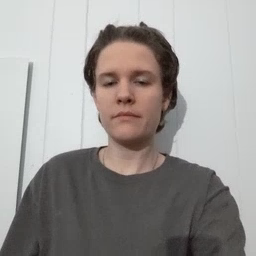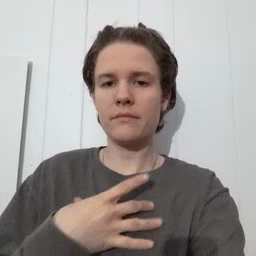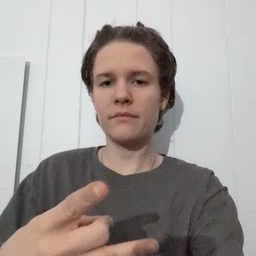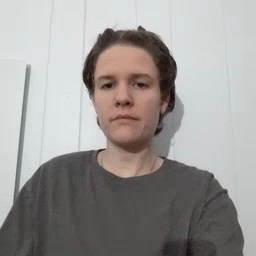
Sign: like